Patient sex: M
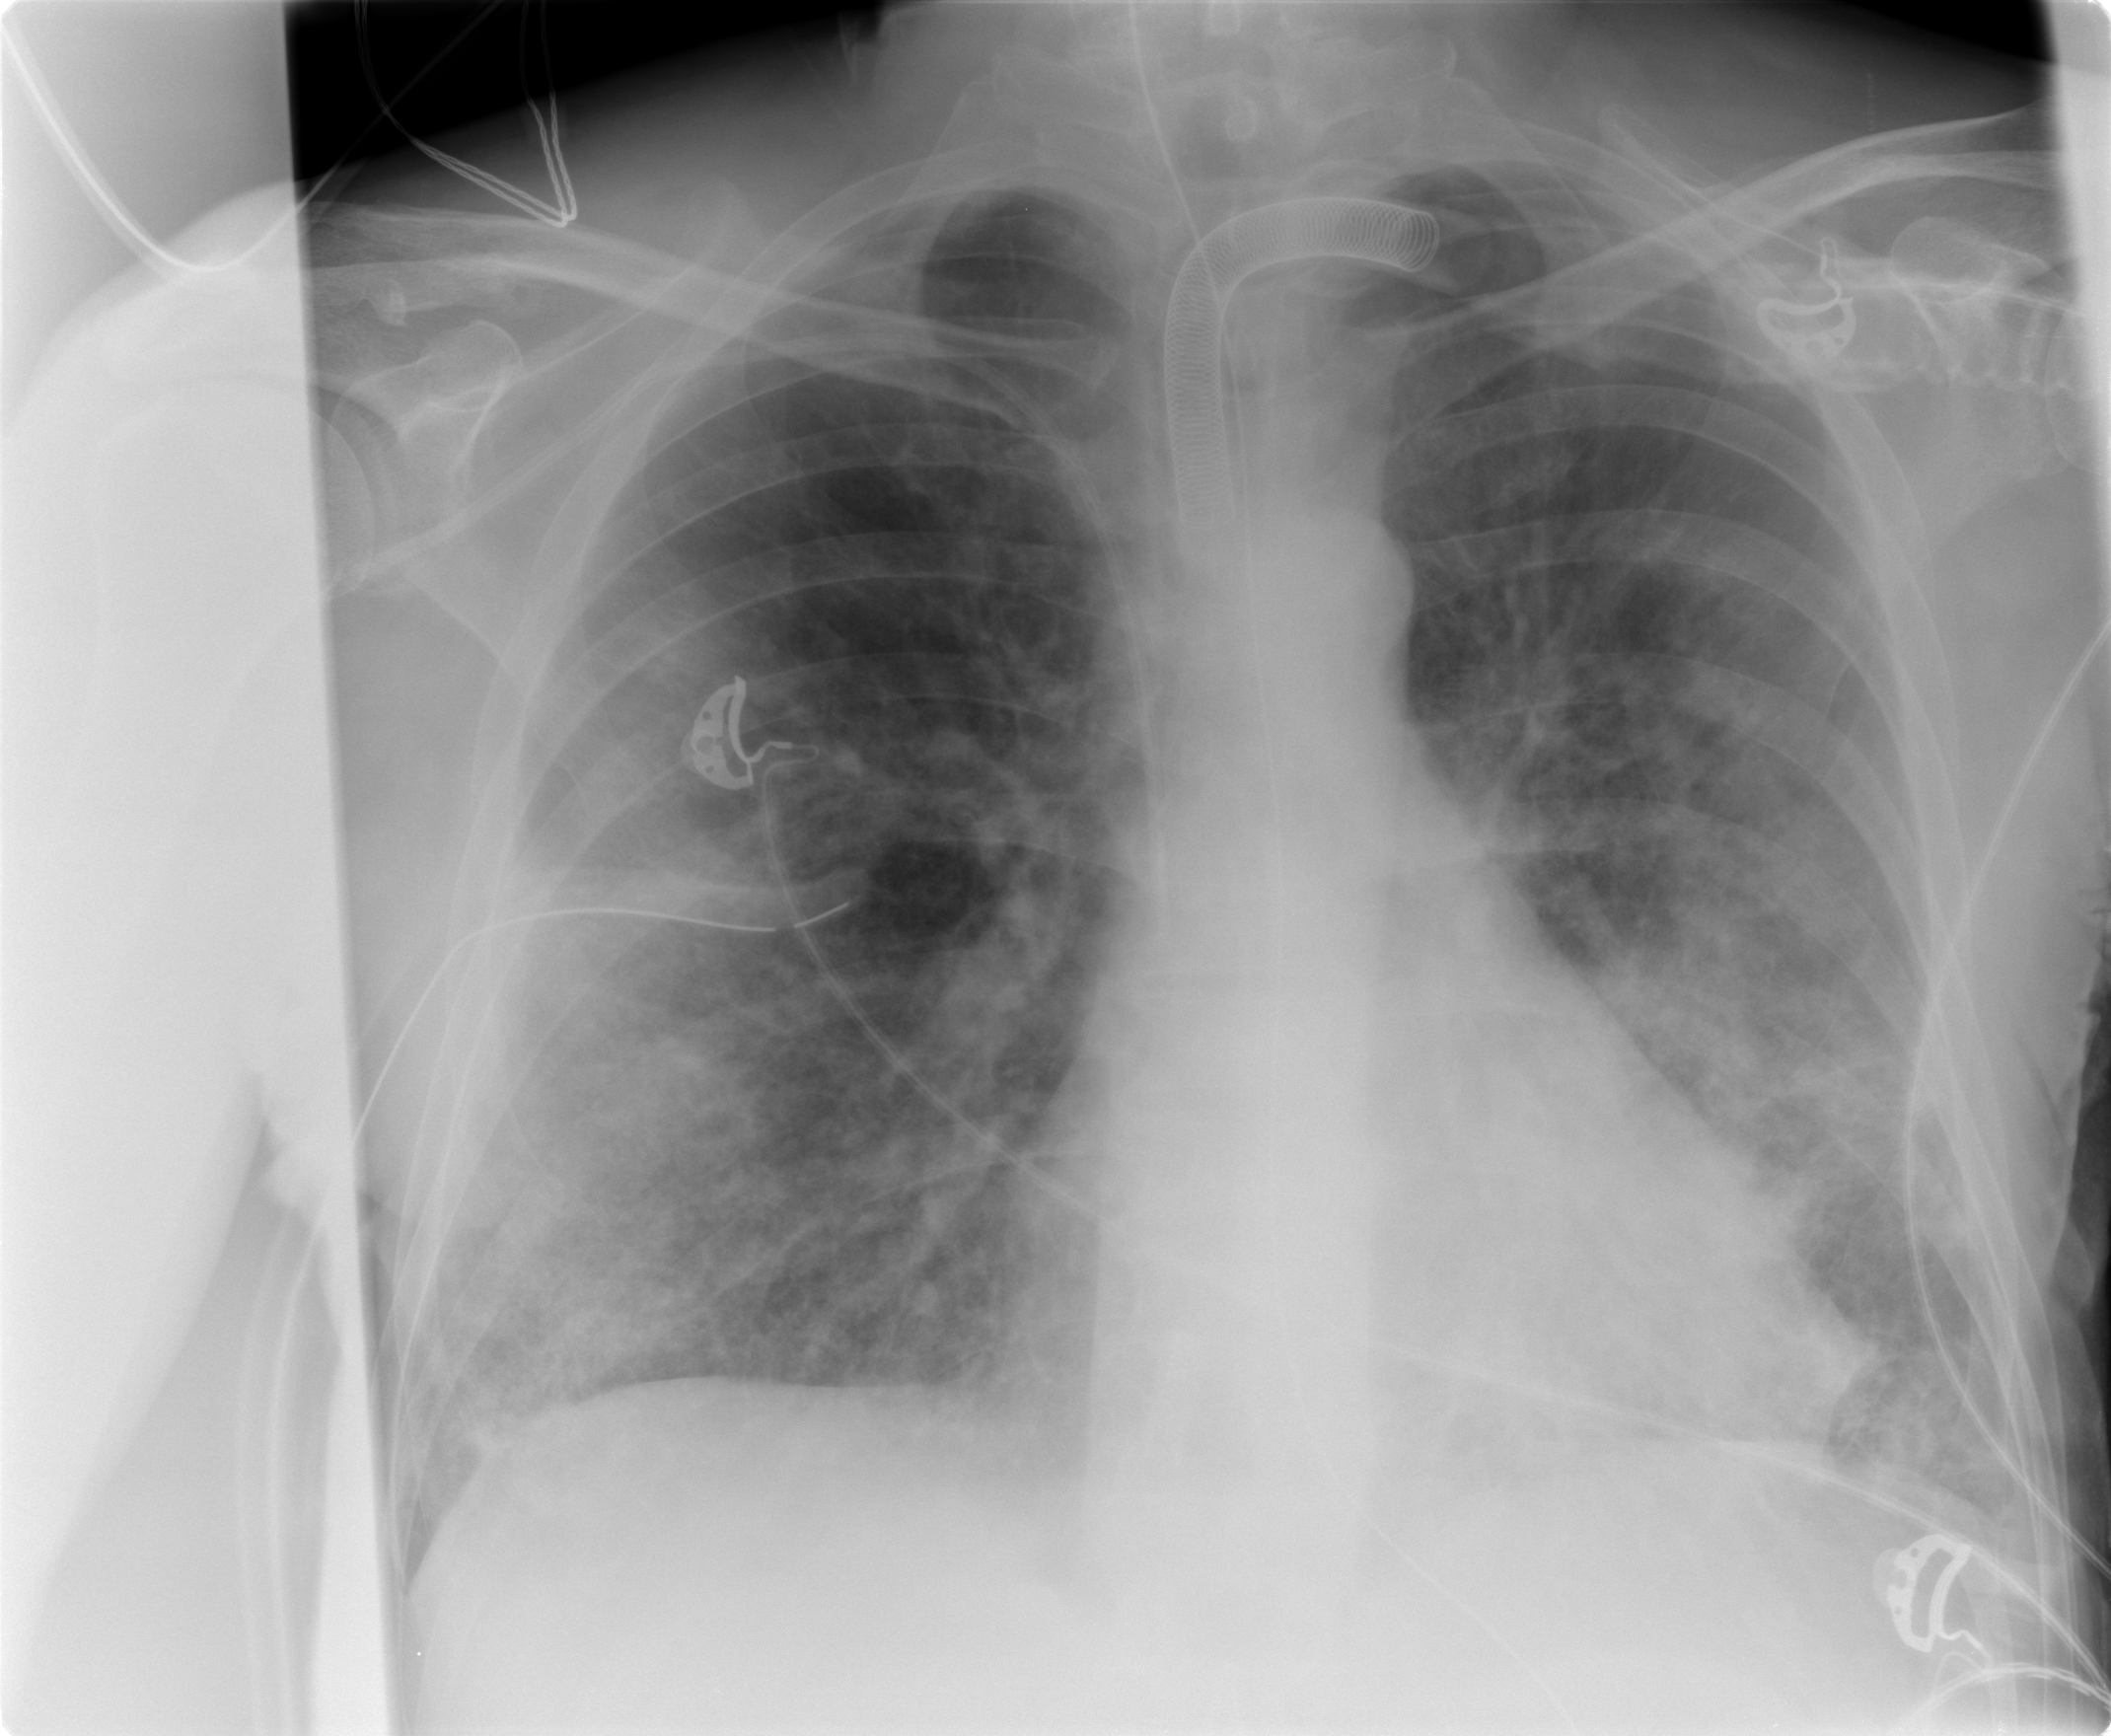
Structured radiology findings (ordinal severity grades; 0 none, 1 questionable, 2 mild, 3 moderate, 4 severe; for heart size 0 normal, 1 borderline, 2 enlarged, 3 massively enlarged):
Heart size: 0
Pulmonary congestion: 3
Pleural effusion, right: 2
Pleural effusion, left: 1
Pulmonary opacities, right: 3
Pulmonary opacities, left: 3
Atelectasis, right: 2
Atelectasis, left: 2